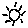
Label: sun